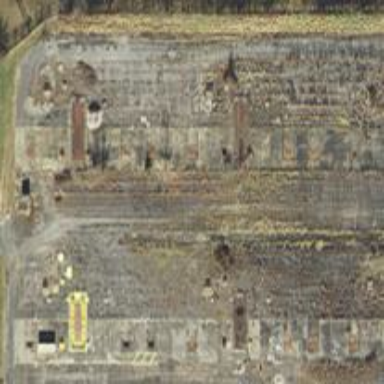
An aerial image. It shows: Historic military ruins.